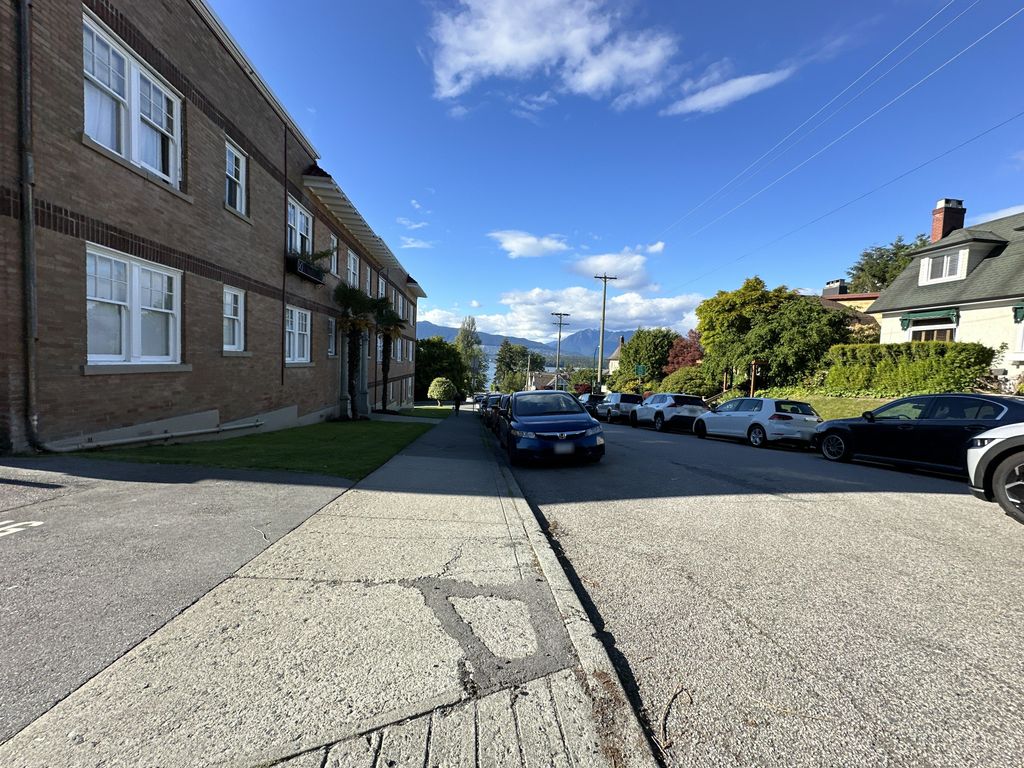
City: vancouver